Question: My site has 5 divs represented by green boxes. There should be only 3 divs per row. The following demo shows the logo "Demo" appearing next to the 5th div (in the bottom-right). <URL>
Instead I'd like it to be placed under all the content, like this

The logo resides within a div called "logospace"
'''
<div id="logospace">
<center><img src="http://thumbs.dreamstime.com/t/demo-sign-d-letter-blocks-forming-isolated-white-background-36021240.jpg"></center>
</div>
'''
and its CSS now is just:
'''
#logospace{
margin-top:10%;
}
'''
Probably super easy fix, but I can't find a solution. Thank you!
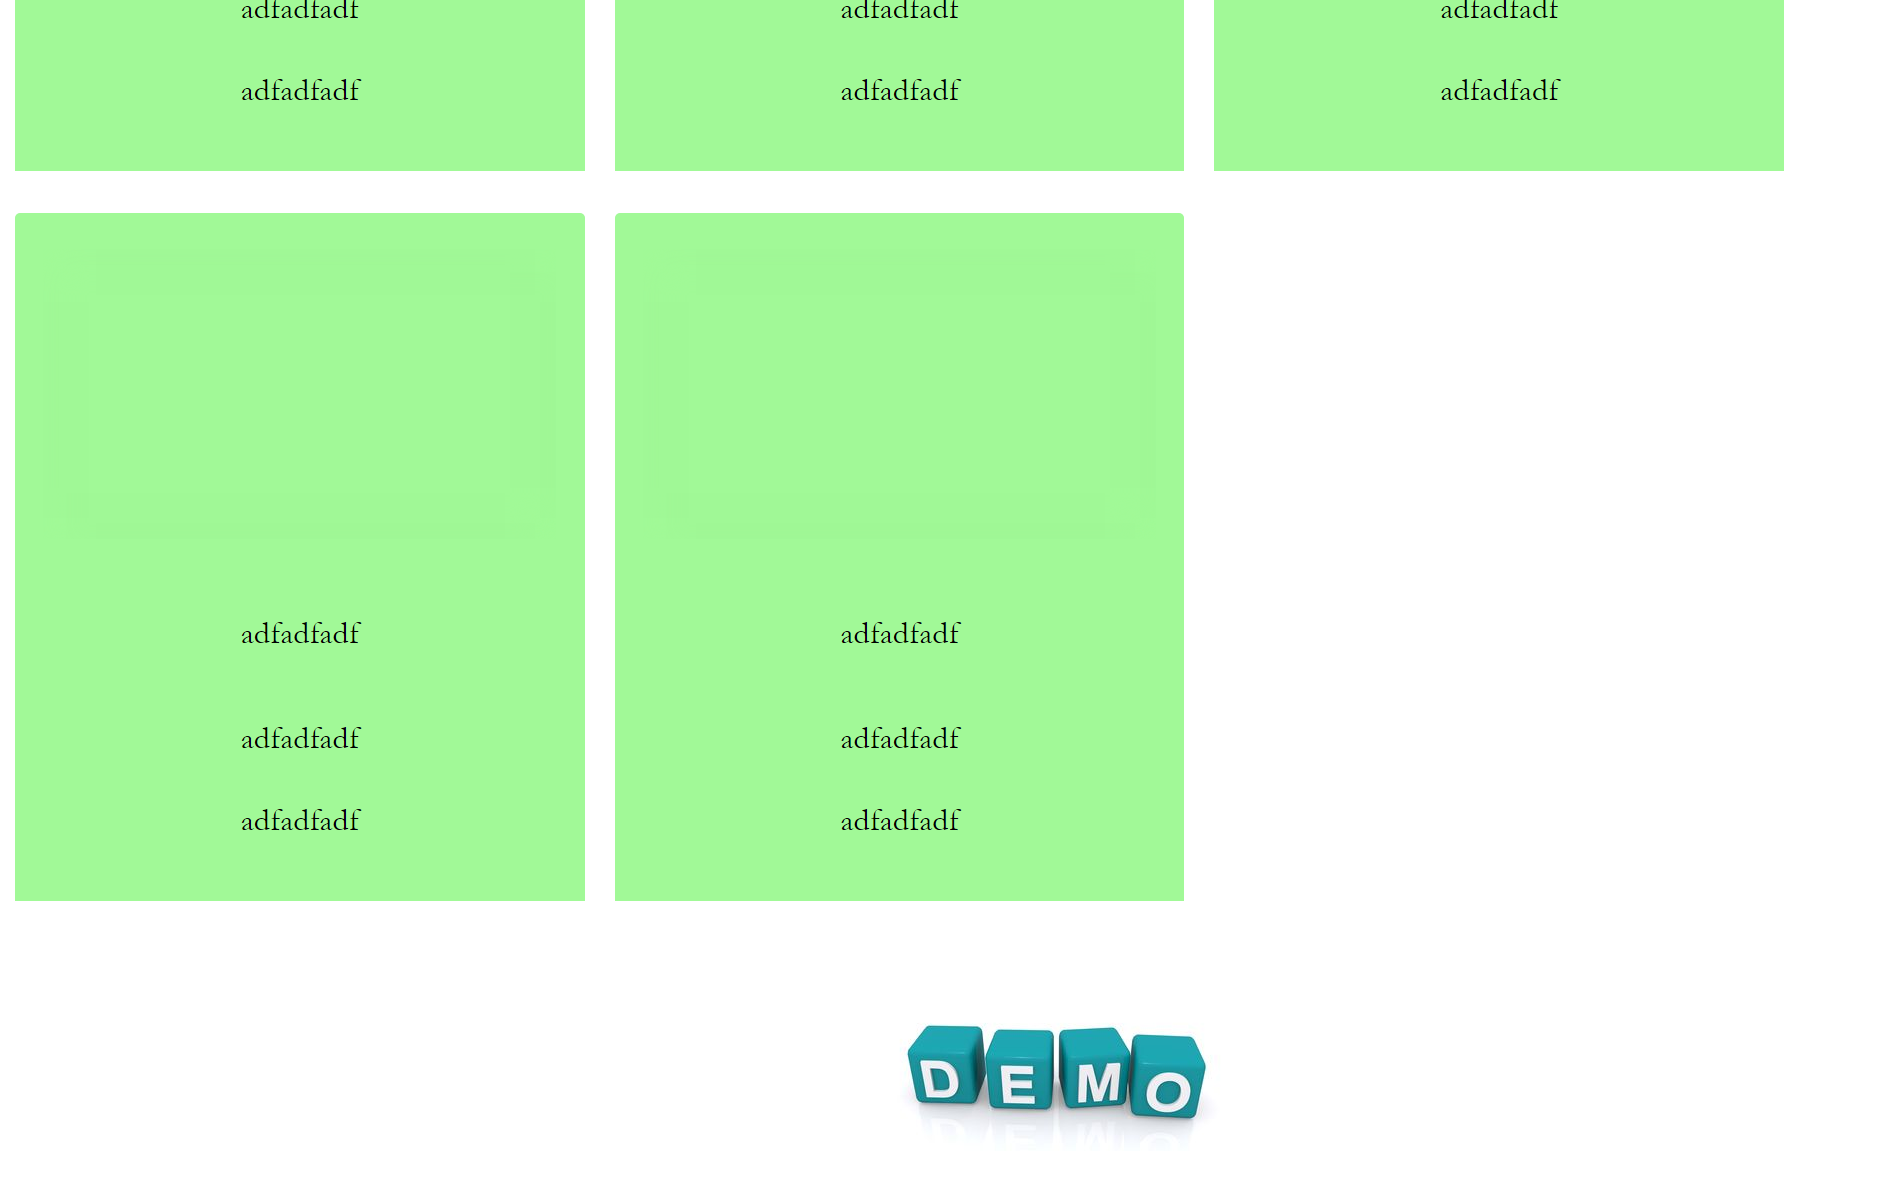
Answer: Ensure your logo clears the floated elements, using 'clear':
'''
#logospace{
clear: both;
margin-top:10%;
}
'''
<URL>